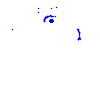
Particle: pion